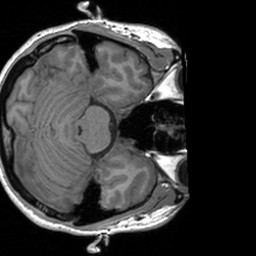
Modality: T1w
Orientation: axial
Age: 23
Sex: male
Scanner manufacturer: siemens
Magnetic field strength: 3 T
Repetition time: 1.9 s
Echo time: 0.00226 s